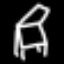
Label: chair